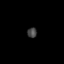
Tissue: lung
Cell type: B cells
Senescence score: 0.6693
Nuclear area (px): 94
Mean DAPI intensity: 67.713